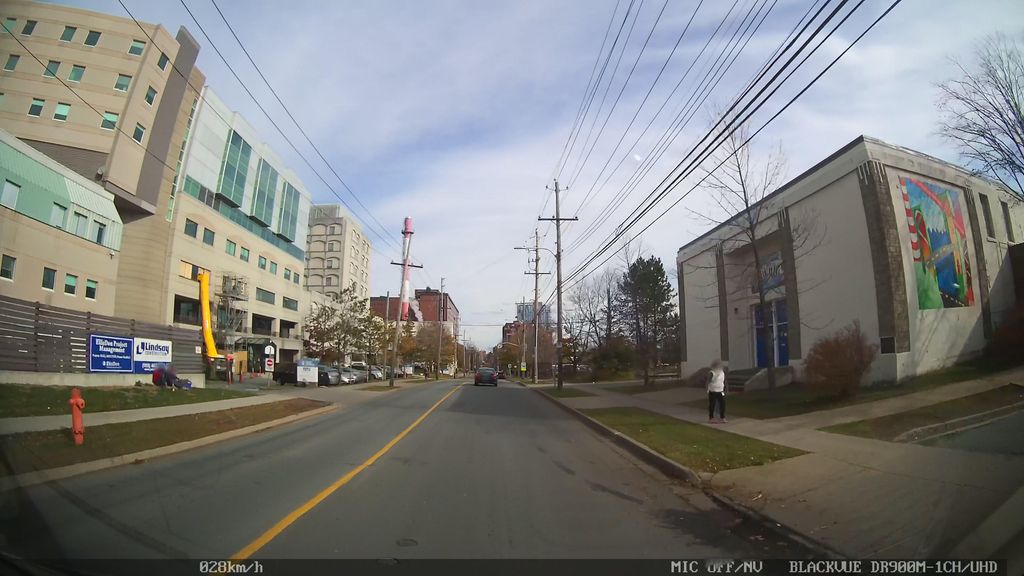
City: halifax